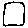
Label: square